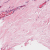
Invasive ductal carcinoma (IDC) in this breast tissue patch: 0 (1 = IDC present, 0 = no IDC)